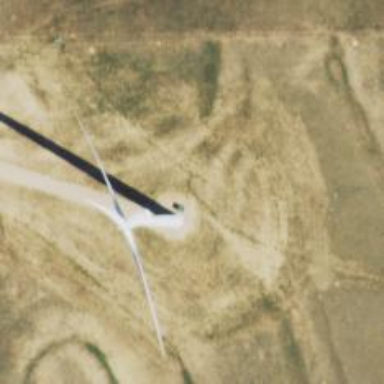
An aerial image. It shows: Wind turbine generator that utilizes wind as its source for generating electricity. It is of the horizontal axis type.